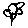
Label: flower